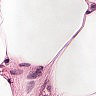
Metastatic tissue present: no